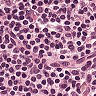
Metastatic tissue present: no